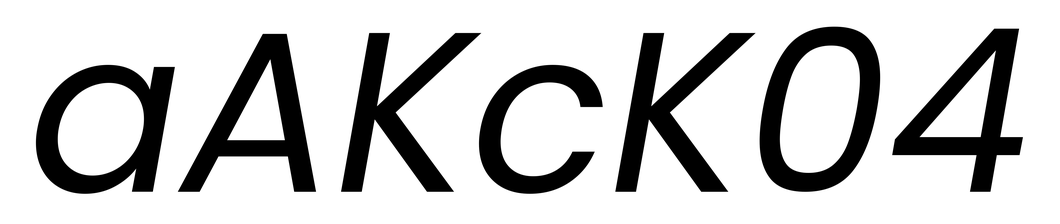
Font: Poppins-Italic